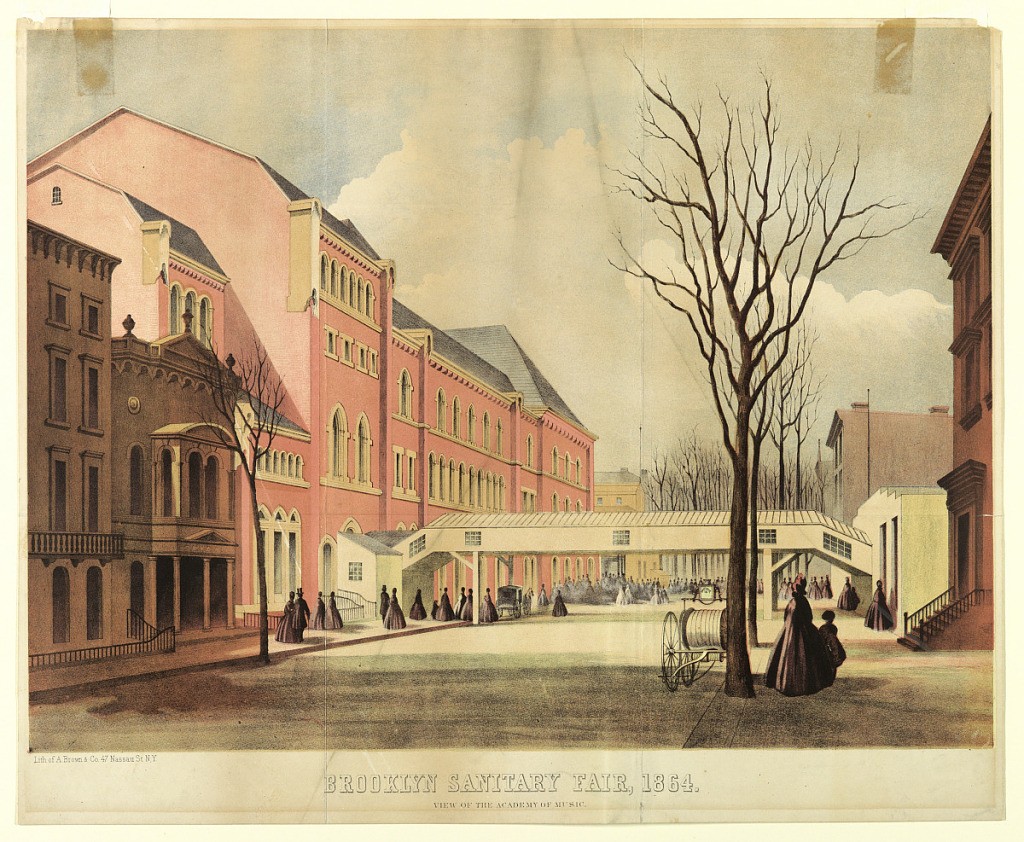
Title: View of the Academy of Music and Brooklyn Sintary Fair Building with Connecting Bridge
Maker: A. Brown and Company
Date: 1864
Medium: Chromolithograph on paper
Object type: Print
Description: Street scene showing the Academy of Music, left, with a bridge connecting it with the Fair building across the street, right. Below: "Brooklyn Sanitary Fair, 1864 / View of the Academy of Music". (Plate from History of the Brooklyn and Long Island Fair, 1864, 22 February, Opposite p. 20).